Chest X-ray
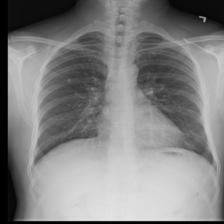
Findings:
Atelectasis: negative
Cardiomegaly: negative
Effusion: negative
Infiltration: positive
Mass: negative
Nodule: negative
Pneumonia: negative
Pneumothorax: negative
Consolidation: negative
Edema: negative
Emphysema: negative
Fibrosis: negative
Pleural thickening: negative
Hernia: negative